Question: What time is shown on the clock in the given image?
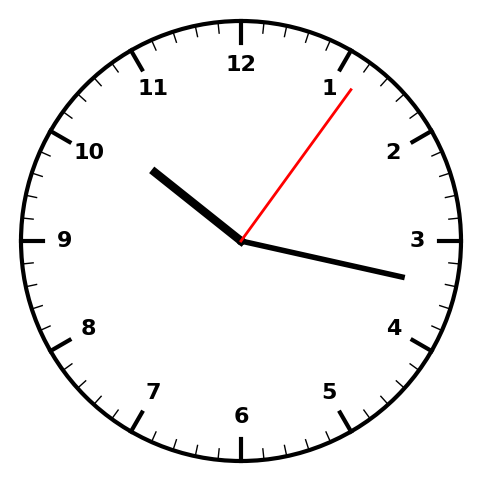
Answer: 10:17:06